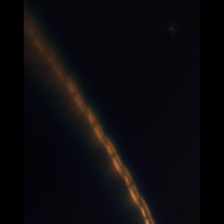
Taxon: Psuedo-nitzschia
Group: Diatoms